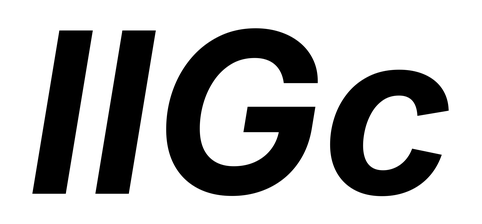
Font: Inter-Italic_Bold_Italic